Field crop: maize
Growth stage: 2
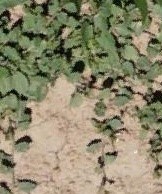
Species: convolvulus